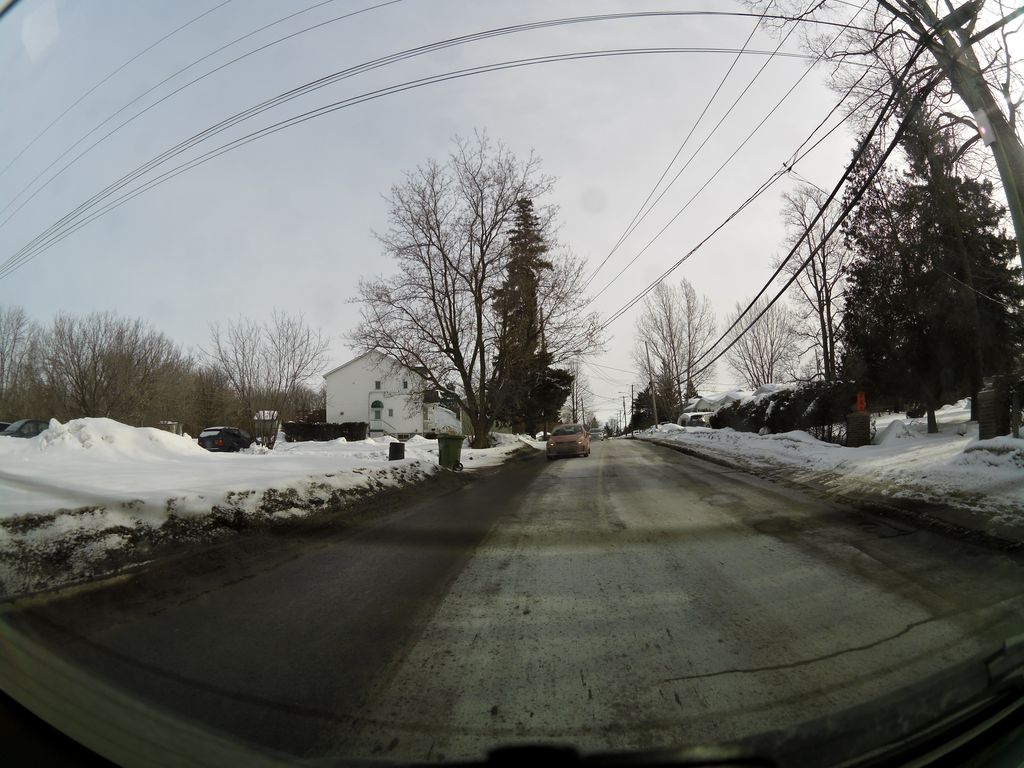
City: ottawa-gatineau